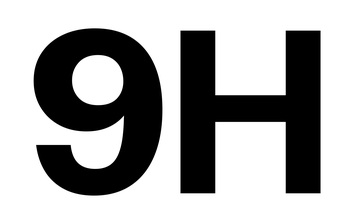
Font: InstrumentSans_Bold